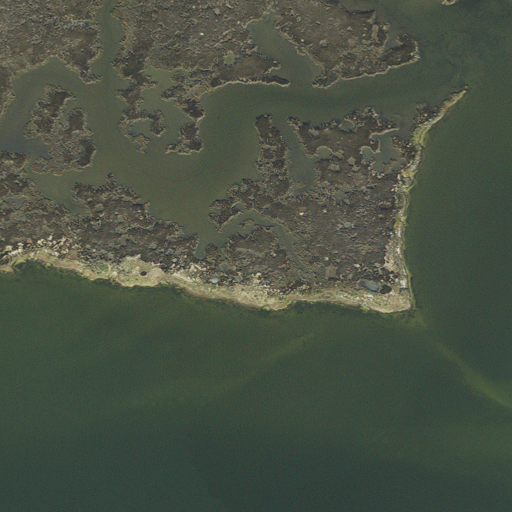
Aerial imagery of cape in Maryland named Sandy Point containing open water and herbaceous wetlands